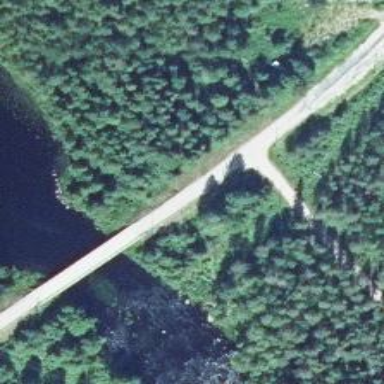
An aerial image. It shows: Tertiary road on asphalt surface crossing over bridge.